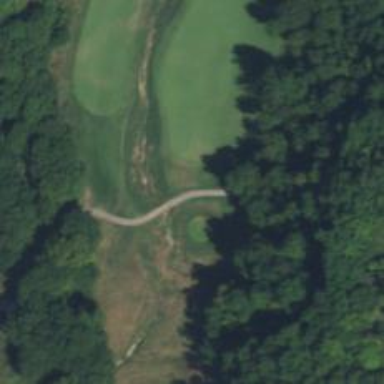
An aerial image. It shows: Path for both roads and golfers.